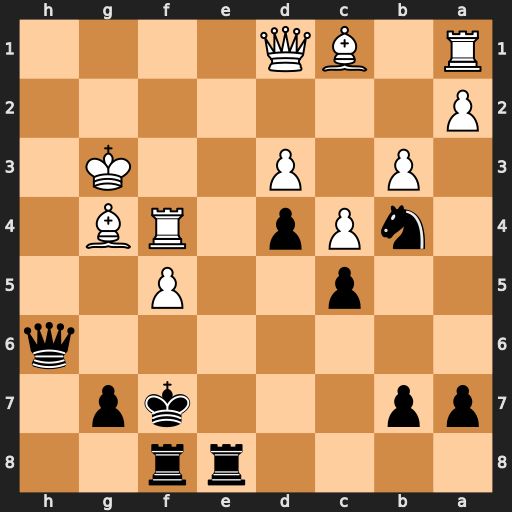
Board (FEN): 4rr2/pp3kp1/7q/2p2P2/1nPp1RB1/1P1P2K1/P7/R1BQ4
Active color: b
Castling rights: -
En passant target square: -
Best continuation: Rh8 Rf2 Qh4+